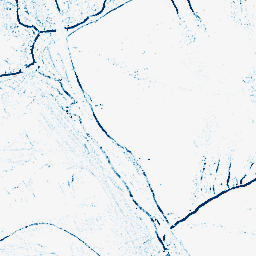
Category: morphological
Decomposition family: morphological_square
Decomposition parameters: operation: closing
size: 3
Upsampling method: cubic_catmull_rom
Upsampling parameters: scale: 2
Upsampling scale: 2